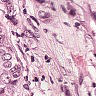
Metastatic tissue present: yes